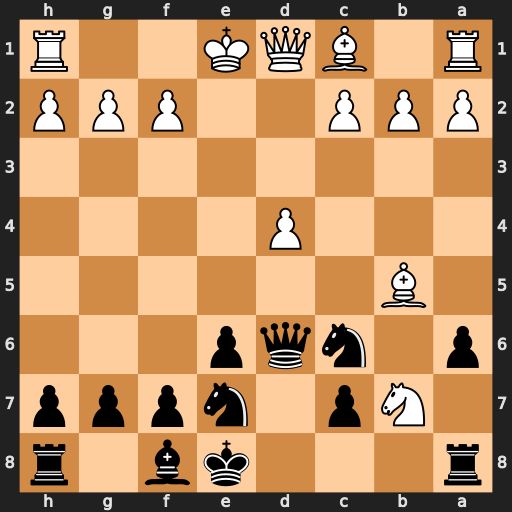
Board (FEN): r3kb1r/1Np1nppp/p1nqp3/1B6/3P4/8/PPP2PPP/R1BQK2R
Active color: b
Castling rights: KQkq
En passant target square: -
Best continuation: Qb4+ c3 Qxb5